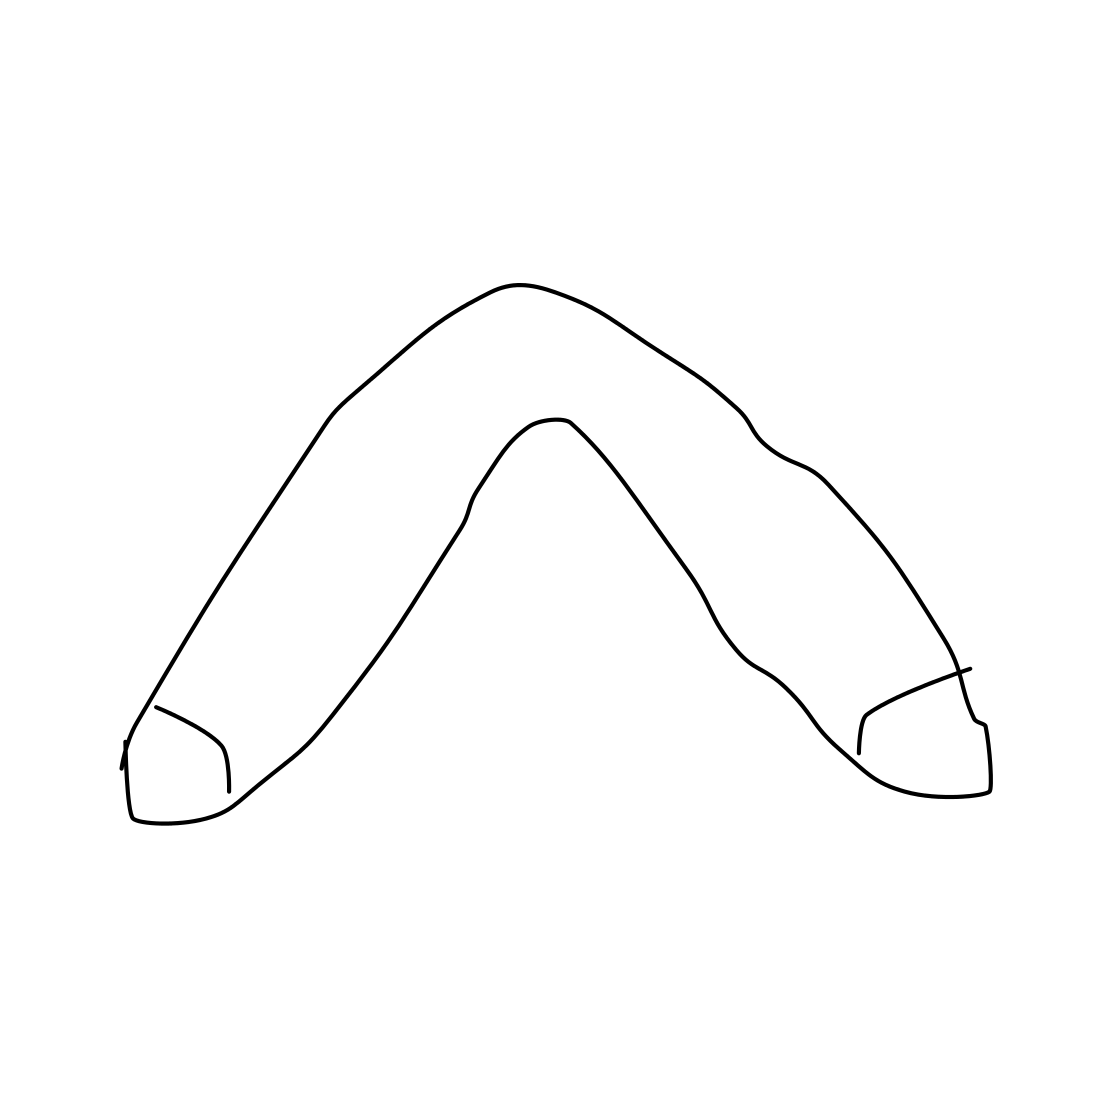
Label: boomerang